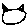
Label: cat